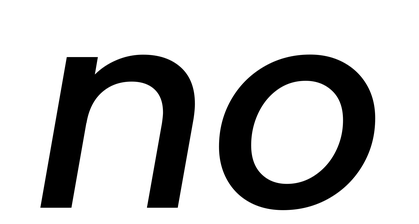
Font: Poppins-MediumItalic